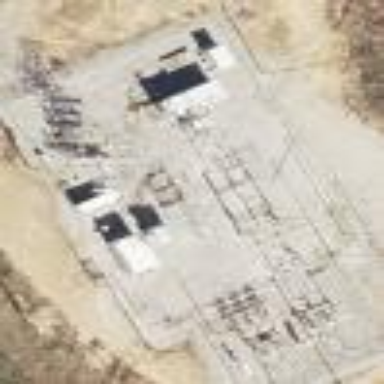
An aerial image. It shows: There is distribution substation enclosed by fence.